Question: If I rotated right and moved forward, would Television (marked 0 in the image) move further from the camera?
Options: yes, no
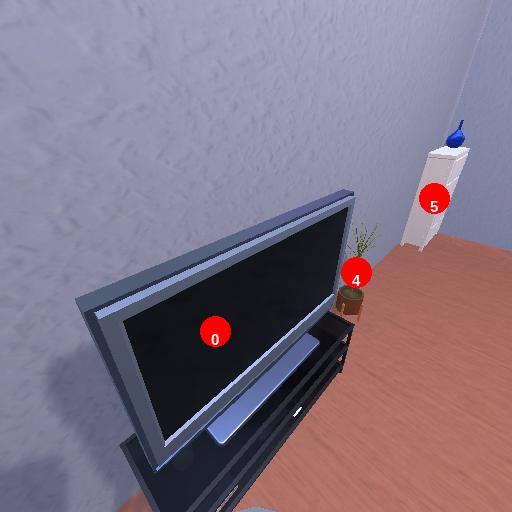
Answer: yes